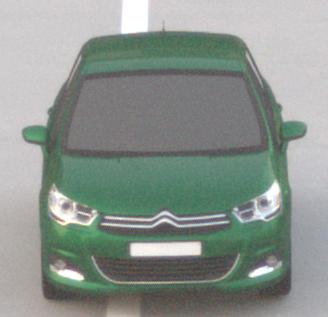
Make: Citroen
Model: C4 VTi 95
Detailed model: C4 (II)
Model produced from: 2012/08
Model produced until: 2013/06
Doors: 5
Color: green
Road condition: dry road
Daytime: sunrise or sunset
Contrast: low contrast